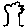
Label: tree